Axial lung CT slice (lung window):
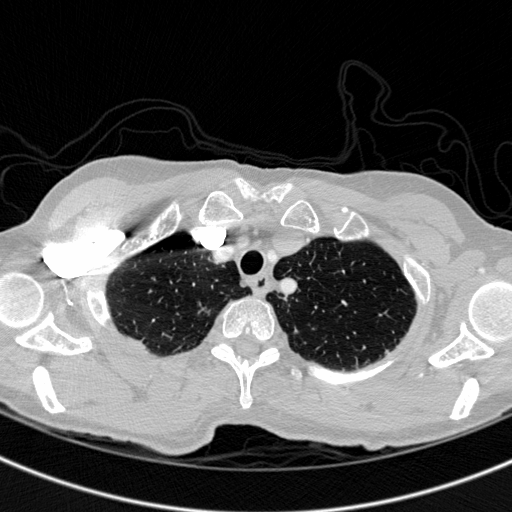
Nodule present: no